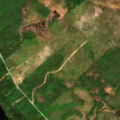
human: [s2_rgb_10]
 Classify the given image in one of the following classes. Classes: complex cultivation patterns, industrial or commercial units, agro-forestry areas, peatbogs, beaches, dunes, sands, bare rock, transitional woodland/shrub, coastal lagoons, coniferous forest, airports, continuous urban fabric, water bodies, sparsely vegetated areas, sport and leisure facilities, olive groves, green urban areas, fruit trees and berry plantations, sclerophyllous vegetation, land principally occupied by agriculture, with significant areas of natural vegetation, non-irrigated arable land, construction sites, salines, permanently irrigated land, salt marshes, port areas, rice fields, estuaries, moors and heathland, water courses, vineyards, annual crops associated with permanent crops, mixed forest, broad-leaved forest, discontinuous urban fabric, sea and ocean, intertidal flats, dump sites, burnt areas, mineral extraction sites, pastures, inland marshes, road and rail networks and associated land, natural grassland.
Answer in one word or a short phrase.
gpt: coniferous forest, mixed forest, transitional woodland/shrub, water bodies